Interaction volume radius: 5 \u00c5
Interaction volume height: 30 \u00c5
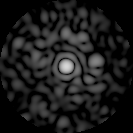
Disorder parameter: 0.8146